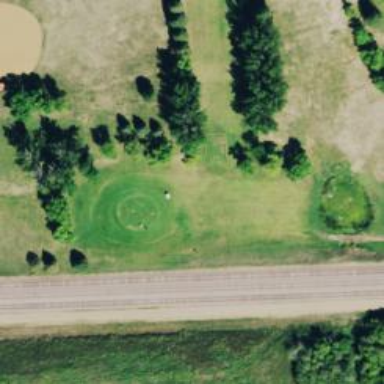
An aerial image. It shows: Golf hole.